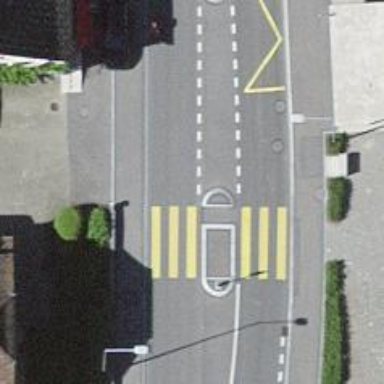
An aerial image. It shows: Uncontrolled zebra crossing with zebra markings.